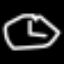
Label: clock